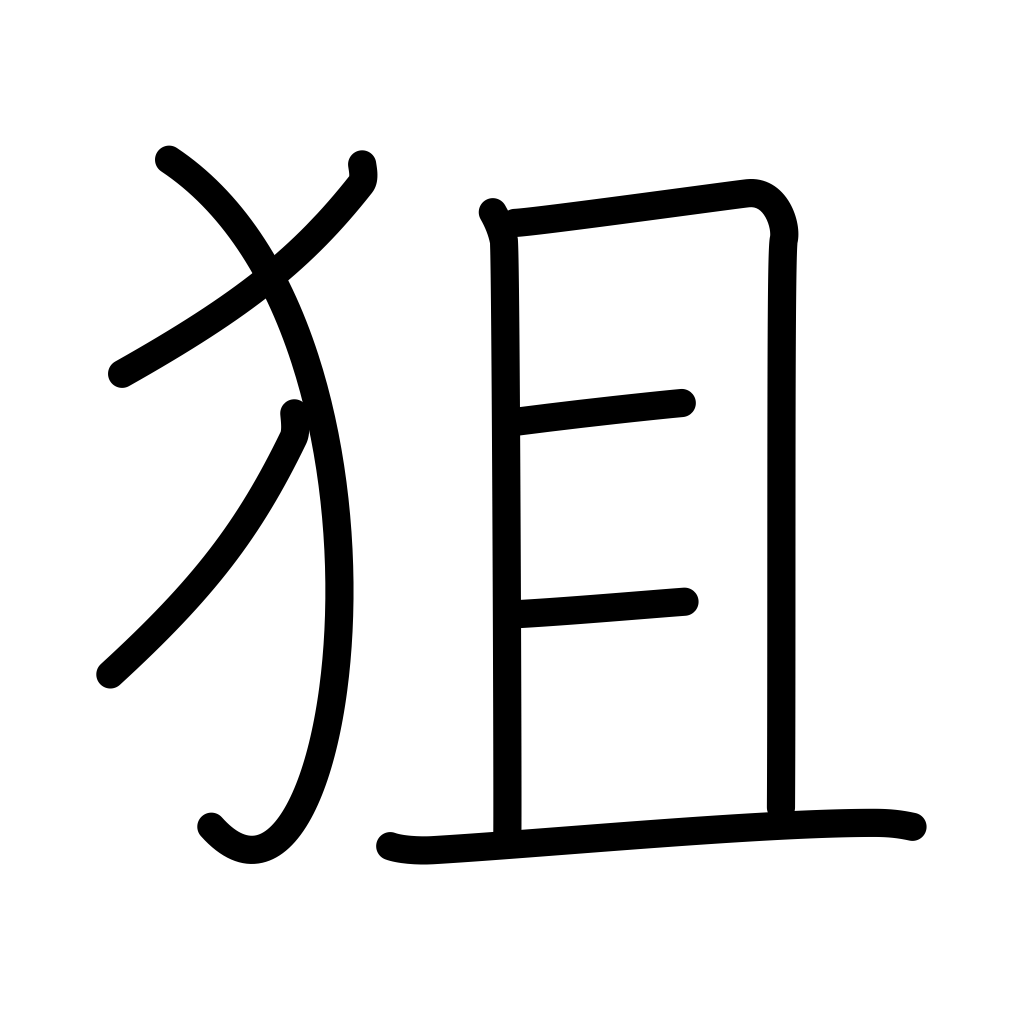
Meaning: aim at, sight, shadow, stalk